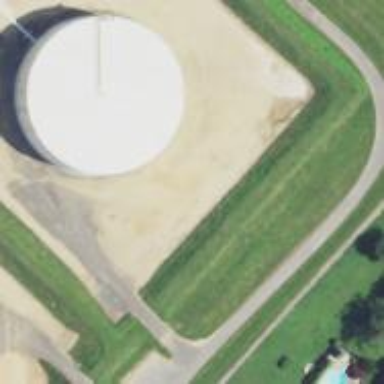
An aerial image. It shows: Storage tank that is man-made.